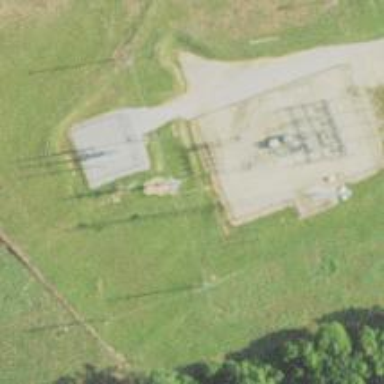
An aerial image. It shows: Power pole.